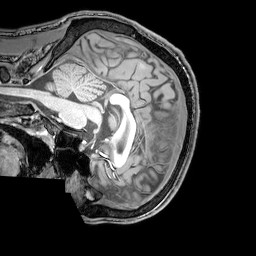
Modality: T1w
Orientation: sagittal
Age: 22
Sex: male
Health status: healthy
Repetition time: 0.081 s
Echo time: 0.037 s